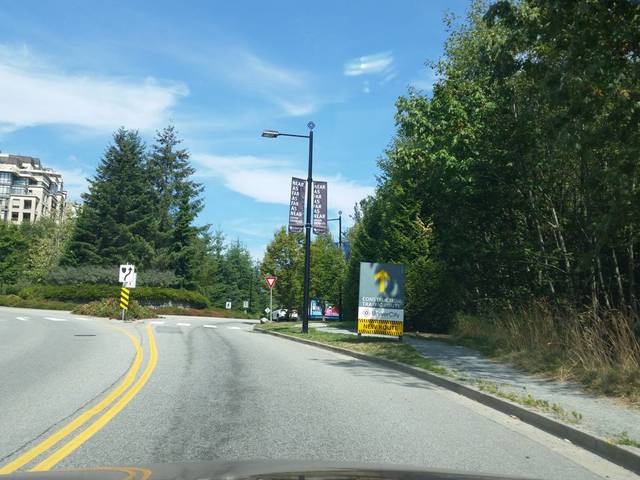
Region: Canada
Coordinates: 49.276, -122.905